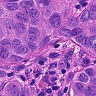
Metastatic tissue present: yes